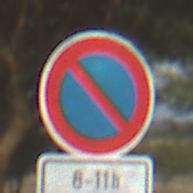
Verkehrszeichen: EingeschraenktesHalteverbot
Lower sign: ZeitangabenOhneBeschraenkungAufWochentage2
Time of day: MorningAfternoon
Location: Outdoor (Nature)
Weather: PartlyCloudy
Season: NotSpecified
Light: Natural